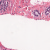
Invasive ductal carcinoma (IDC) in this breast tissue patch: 1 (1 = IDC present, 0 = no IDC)